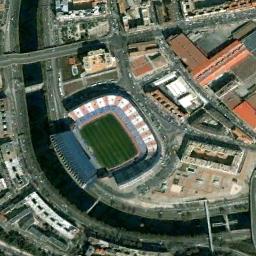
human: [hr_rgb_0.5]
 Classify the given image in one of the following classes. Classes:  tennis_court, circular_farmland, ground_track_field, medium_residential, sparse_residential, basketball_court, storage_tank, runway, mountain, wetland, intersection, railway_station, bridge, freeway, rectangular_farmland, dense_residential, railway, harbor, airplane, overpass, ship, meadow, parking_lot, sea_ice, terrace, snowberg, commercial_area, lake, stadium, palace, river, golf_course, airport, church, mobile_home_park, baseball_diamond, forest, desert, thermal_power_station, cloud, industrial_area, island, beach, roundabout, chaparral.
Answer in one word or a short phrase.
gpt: stadium